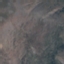
Land use / land cover class: HerbaceousVegetation